Interaction volume radius: 10 \u00c5
Interaction volume height: 10 \u00c5
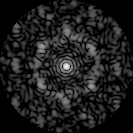
Disorder parameter: 0.6965